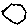
Label: hexagon